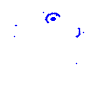
Particle: electron